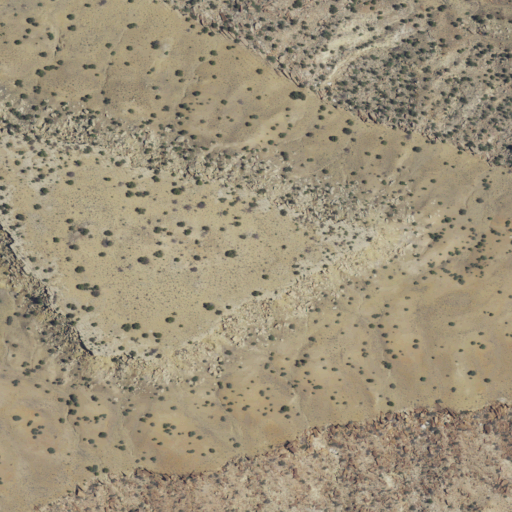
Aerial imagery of mountain in New Mexico named Snowbird Mesa containing only shrub